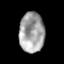
Tissue: prostate
Cell type: T cells
Senescence score: 0.3521
Nuclear area (px): 986
Mean DAPI intensity: 162.789